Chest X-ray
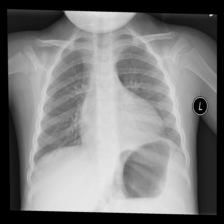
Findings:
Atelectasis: negative
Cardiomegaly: negative
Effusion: negative
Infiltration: negative
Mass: negative
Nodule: negative
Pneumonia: negative
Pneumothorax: negative
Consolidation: negative
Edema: negative
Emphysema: negative
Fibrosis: negative
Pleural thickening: negative
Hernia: negative